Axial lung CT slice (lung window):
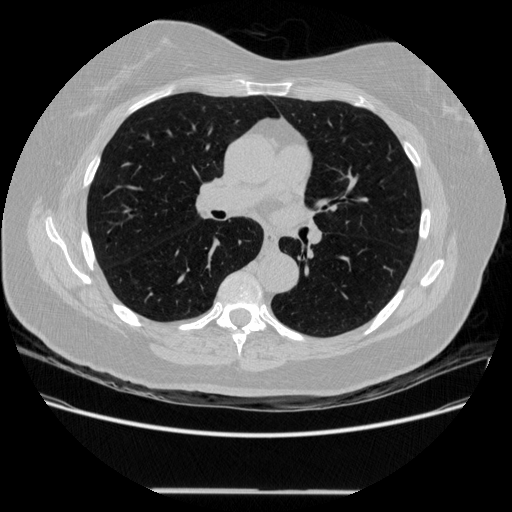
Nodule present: no